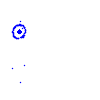
Particle: pion